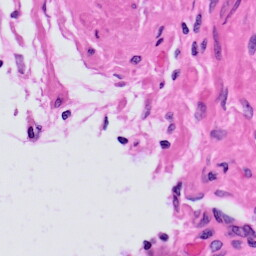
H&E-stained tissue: Prostate